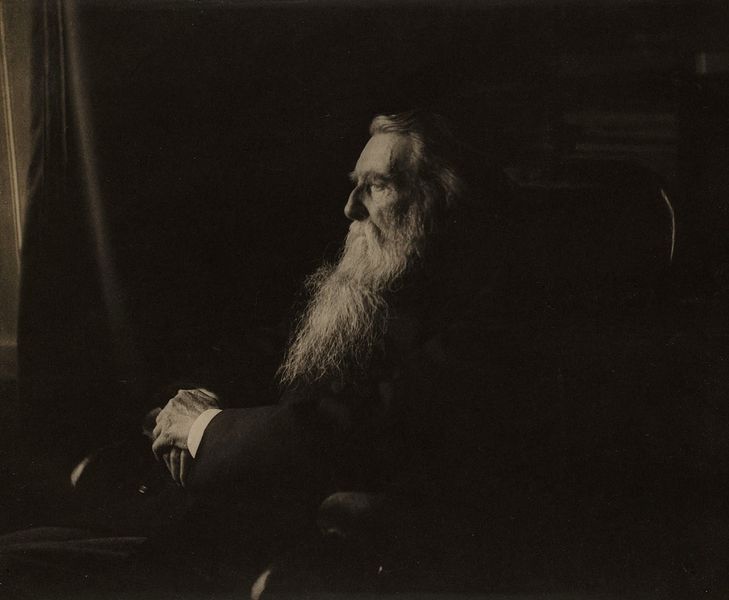
Titel: John Ruskin
Künstler: Frederick Hollyer
Standort: Hamburg
Institution: Museum für Kunst und Gewerbe Hamburg
Schlagwörter: mann, profil, bildnis, portrait, person, papier, dichter, foto, fotografie, photographie, philosoph, schriftsteller, autor, photo, gelehrter, wissenschaft, lichtbild, konterfei, piktoralismus, kunstfotografie, historische, piktorialismus, bildwerke, angewandte und bildende kunst, hessische systematik, porträt, persönlichkeit, porträtfotografie, porträtphotographie, platindruck, platinotypie, passepartouriert, künstlerische, pictorialismus, geisteswissenschaften